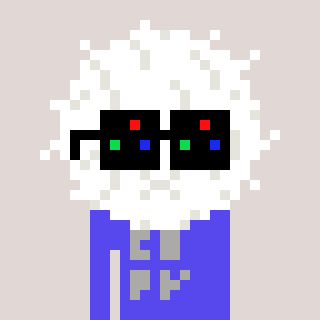
a pixel art character with square black sunglasses, a cottonball-shaped head and a computerblue-colored body on a warm background